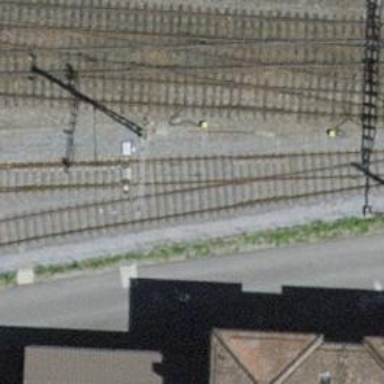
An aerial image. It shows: Railway siding with one electrified track and contact line for powering the train.